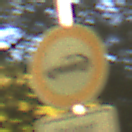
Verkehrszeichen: VerbotPersonenkraftwagen
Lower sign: PersonengruppenFrei2
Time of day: SunriseSunset
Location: Outdoor (Nature)
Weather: PartlyCloudy
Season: NotSpecified
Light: Natural